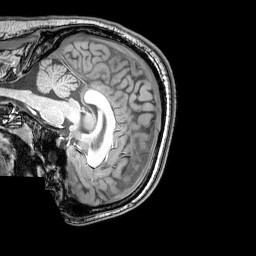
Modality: T1w
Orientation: sagittal
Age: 23
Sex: male
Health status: healthy
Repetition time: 0.081 s
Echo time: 0.037 s